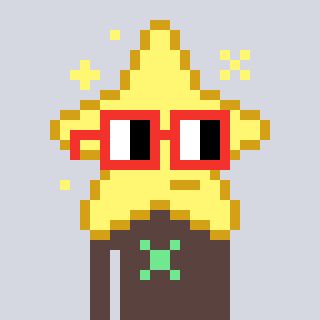
a pixel art character with square red glasses, a star-shaped head and a darkbrown-colored body on a cool background